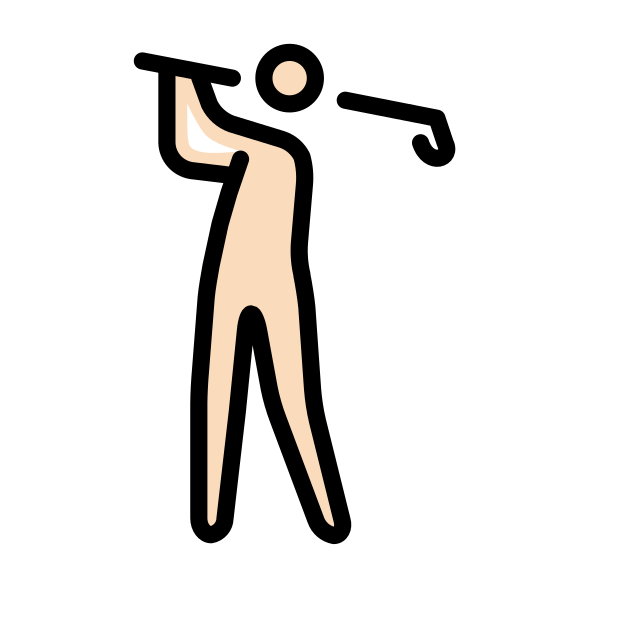
man golfing: light skin tone